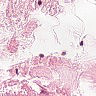
Metastatic tissue present: no